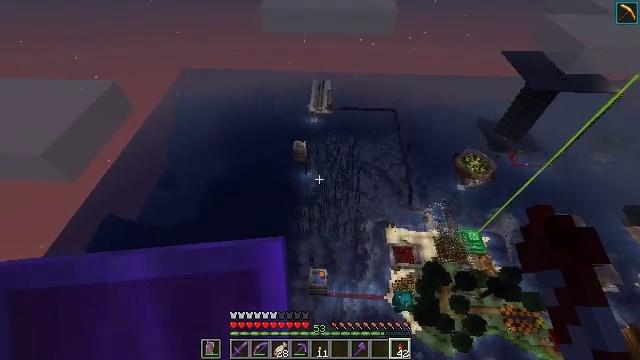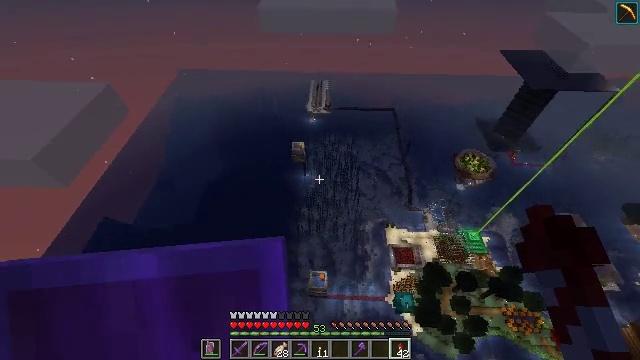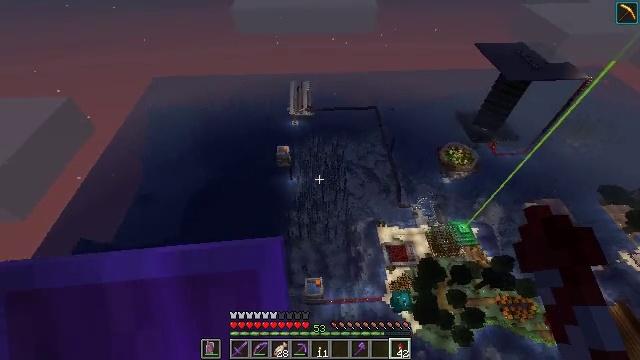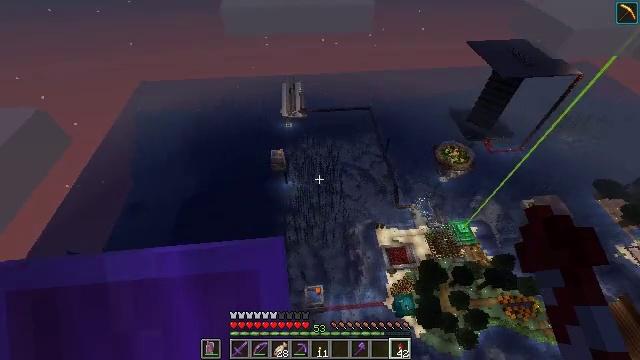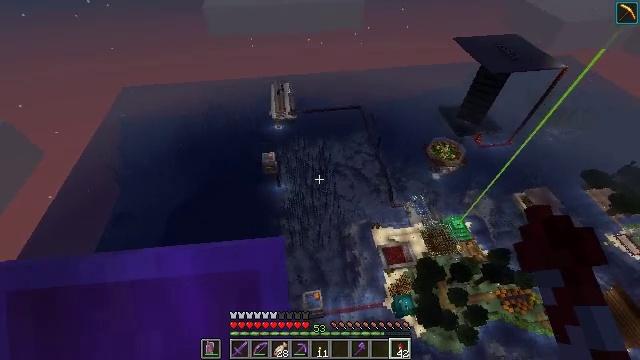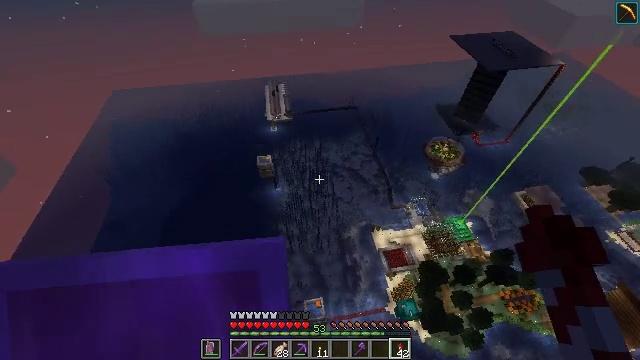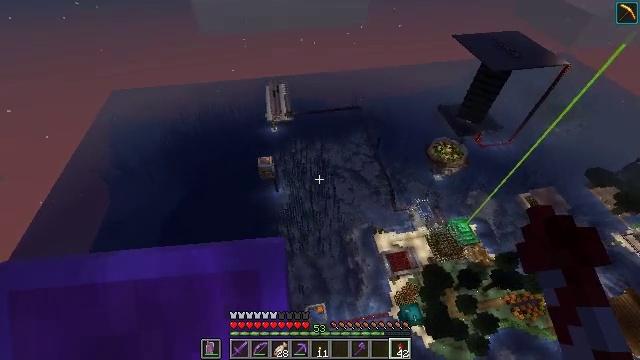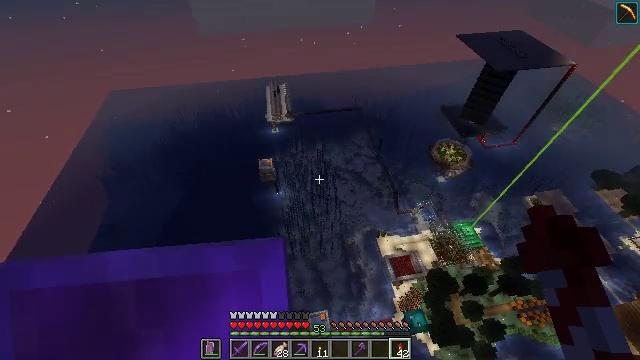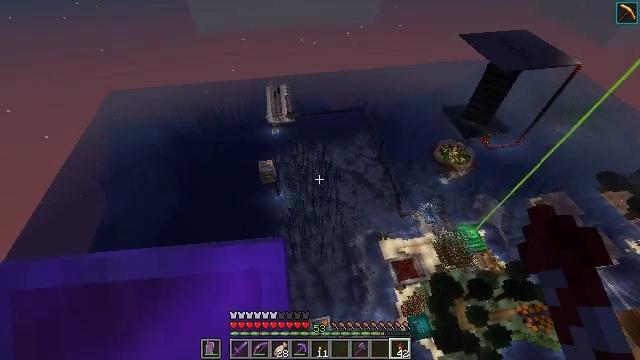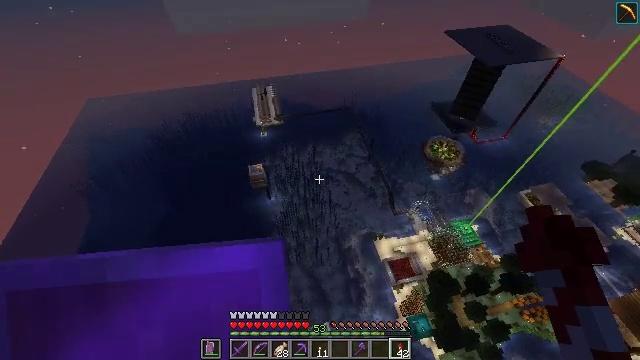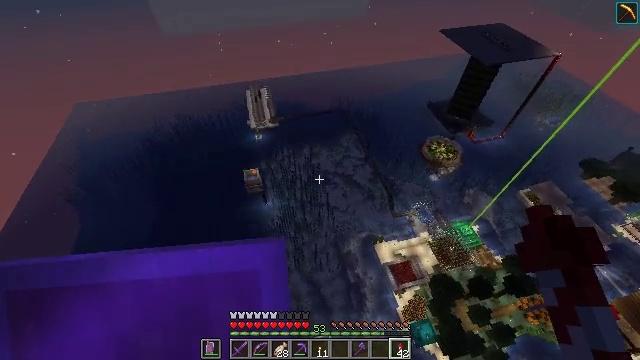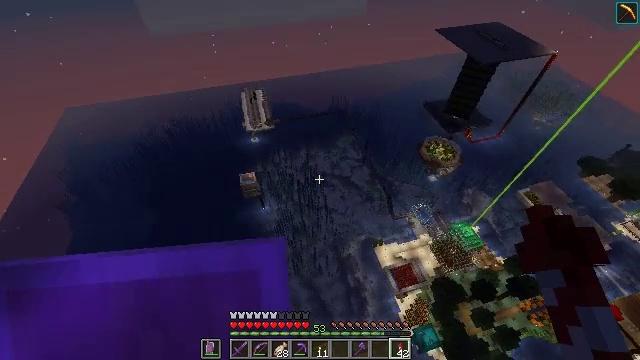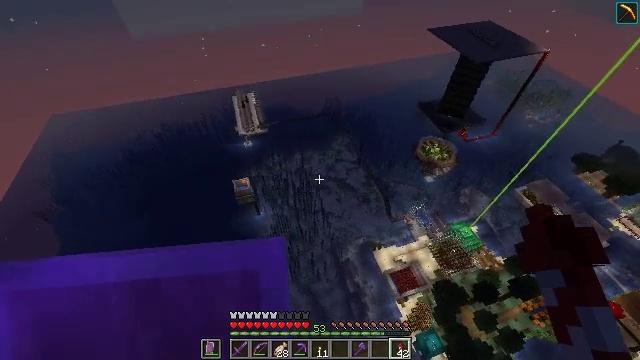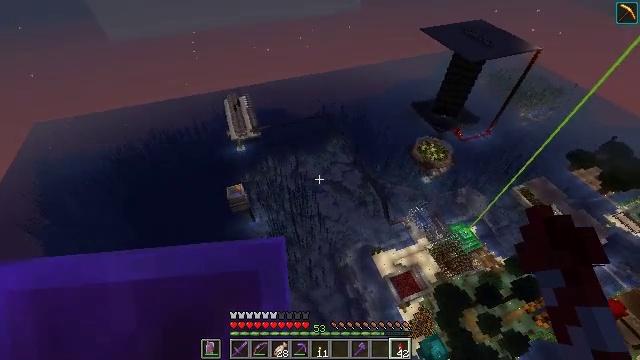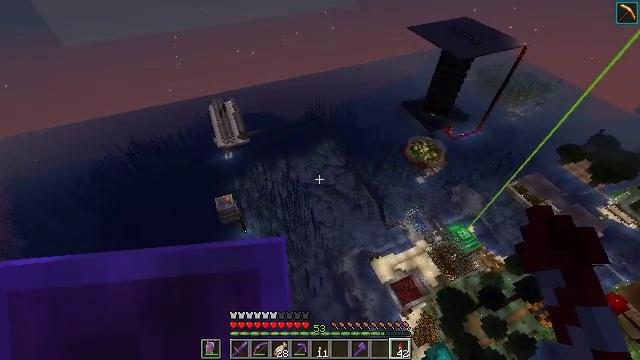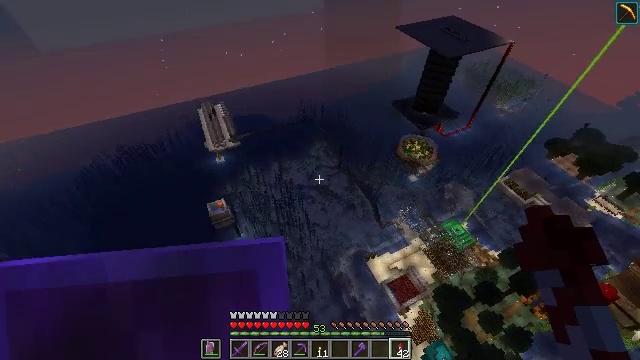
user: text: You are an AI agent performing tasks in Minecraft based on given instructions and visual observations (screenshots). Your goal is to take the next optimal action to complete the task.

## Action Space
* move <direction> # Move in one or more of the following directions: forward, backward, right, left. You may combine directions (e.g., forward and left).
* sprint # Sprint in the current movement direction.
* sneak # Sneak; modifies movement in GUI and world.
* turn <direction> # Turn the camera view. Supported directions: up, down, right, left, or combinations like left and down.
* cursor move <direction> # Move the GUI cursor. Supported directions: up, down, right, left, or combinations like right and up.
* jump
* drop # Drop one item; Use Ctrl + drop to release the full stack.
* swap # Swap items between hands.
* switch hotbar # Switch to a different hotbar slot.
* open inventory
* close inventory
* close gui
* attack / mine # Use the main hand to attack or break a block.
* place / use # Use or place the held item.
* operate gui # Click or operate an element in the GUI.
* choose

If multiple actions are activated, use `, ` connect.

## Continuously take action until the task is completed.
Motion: motion action
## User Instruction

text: Attack the polished andesite stairs to gather.
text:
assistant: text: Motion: no_op
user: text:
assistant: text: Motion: turn right
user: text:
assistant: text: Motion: turn right
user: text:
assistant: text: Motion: turn right
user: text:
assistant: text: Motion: turn right
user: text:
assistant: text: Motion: no_op
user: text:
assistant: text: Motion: no_op
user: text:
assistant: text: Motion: no_op
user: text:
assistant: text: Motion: turn right
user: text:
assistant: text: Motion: turn right
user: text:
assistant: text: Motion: turn right
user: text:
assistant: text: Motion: turn right
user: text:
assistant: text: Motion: turn right
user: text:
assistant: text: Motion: turn right
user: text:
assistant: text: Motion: turn right
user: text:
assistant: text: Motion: no_op
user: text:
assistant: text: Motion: no_op
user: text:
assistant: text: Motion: no_op
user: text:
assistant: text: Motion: no_op
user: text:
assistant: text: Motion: turn right
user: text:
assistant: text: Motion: turn right
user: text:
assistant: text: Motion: no_op
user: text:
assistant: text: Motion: turn right
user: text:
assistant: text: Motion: turn right
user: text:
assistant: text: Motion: turn right
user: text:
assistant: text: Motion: turn right
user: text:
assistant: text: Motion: turn right
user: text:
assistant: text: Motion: no_op
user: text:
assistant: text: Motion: turn right
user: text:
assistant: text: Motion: turn right